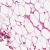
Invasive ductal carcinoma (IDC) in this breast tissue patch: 0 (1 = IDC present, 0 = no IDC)